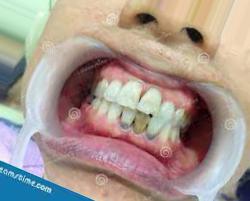
Condition: Tooth Discoloration